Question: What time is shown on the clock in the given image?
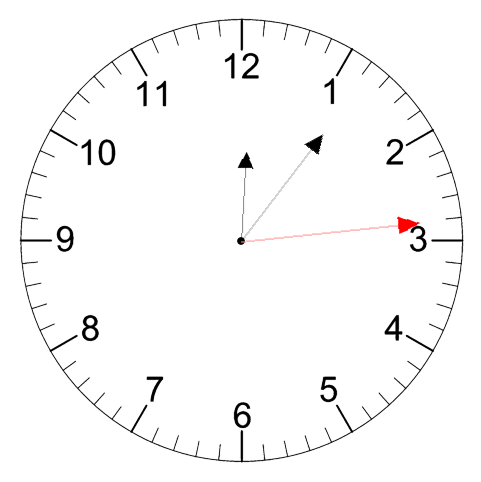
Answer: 12:06:14